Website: walmart
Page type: cart
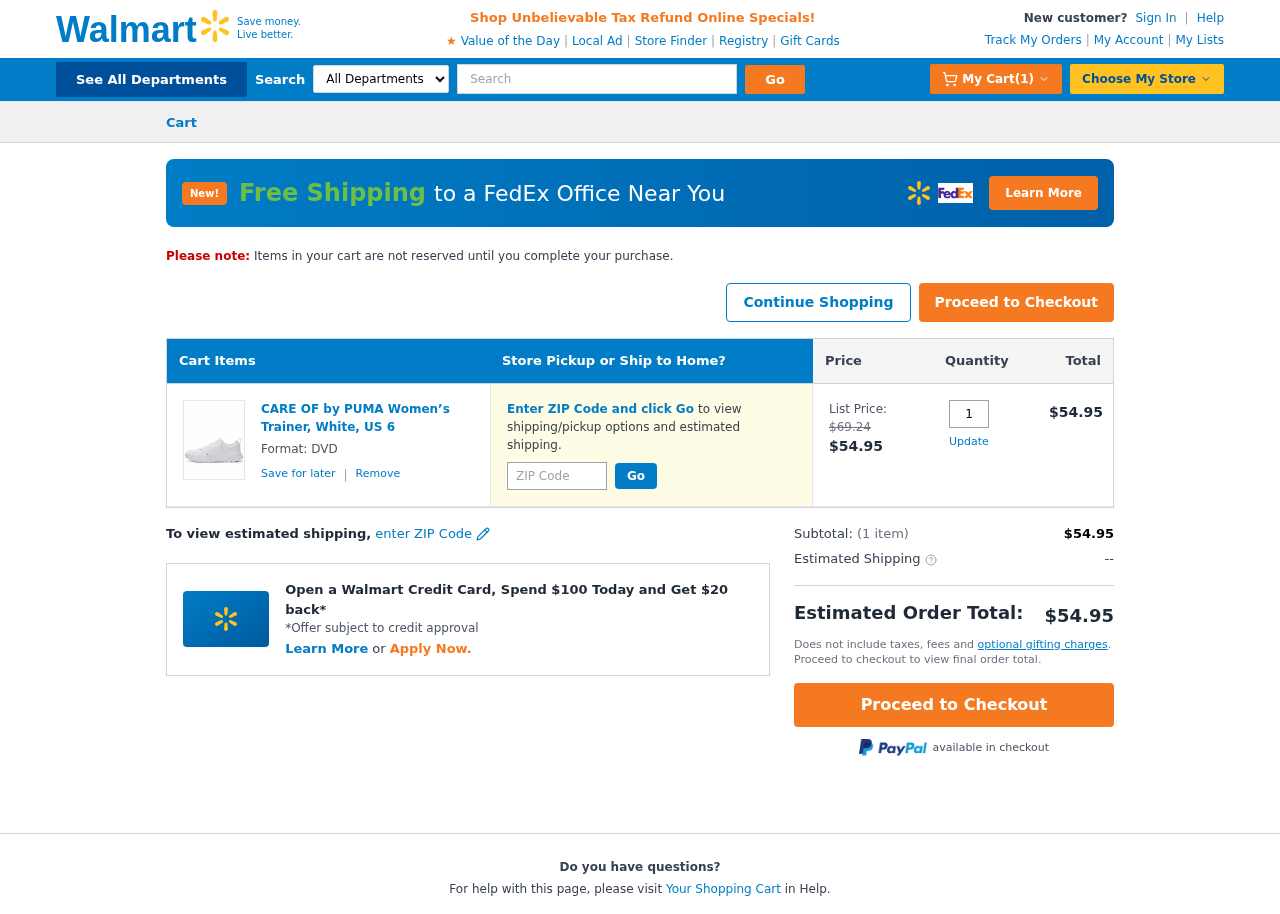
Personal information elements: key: PII_POSTCODE
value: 90210
Product elements: key: PRODUCT1_NAME
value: CARE OF by PUMA Women’s Trainer, White, US 6
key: PRODUCT1_PRICE
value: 54.95
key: PRODUCT1_QUANTITY
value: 1
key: PRODUCT1_ORIGINAL_PRICE
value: $69.24
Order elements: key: ORDER_NUM_ITEMS
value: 1
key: ORDER_SUBTOTAL
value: $54.95
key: ORDER_TOTAL
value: $54.95
Search elements: key: HEADER_SEARCH
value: Search